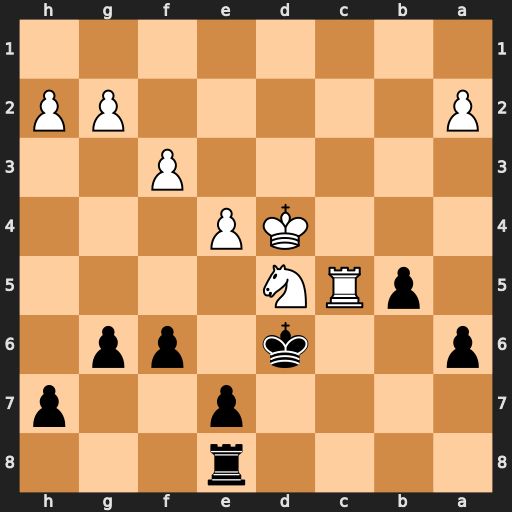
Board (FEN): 4r3/4p2p/p2k1pp1/1pRN4/3KP3/5P2/P5PP/8
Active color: b
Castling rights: -
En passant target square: -
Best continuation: e5+ Kc3 Kxc5